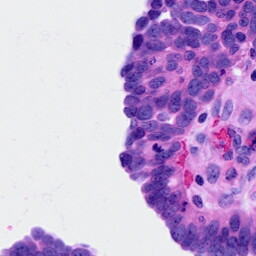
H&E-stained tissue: Ovarian